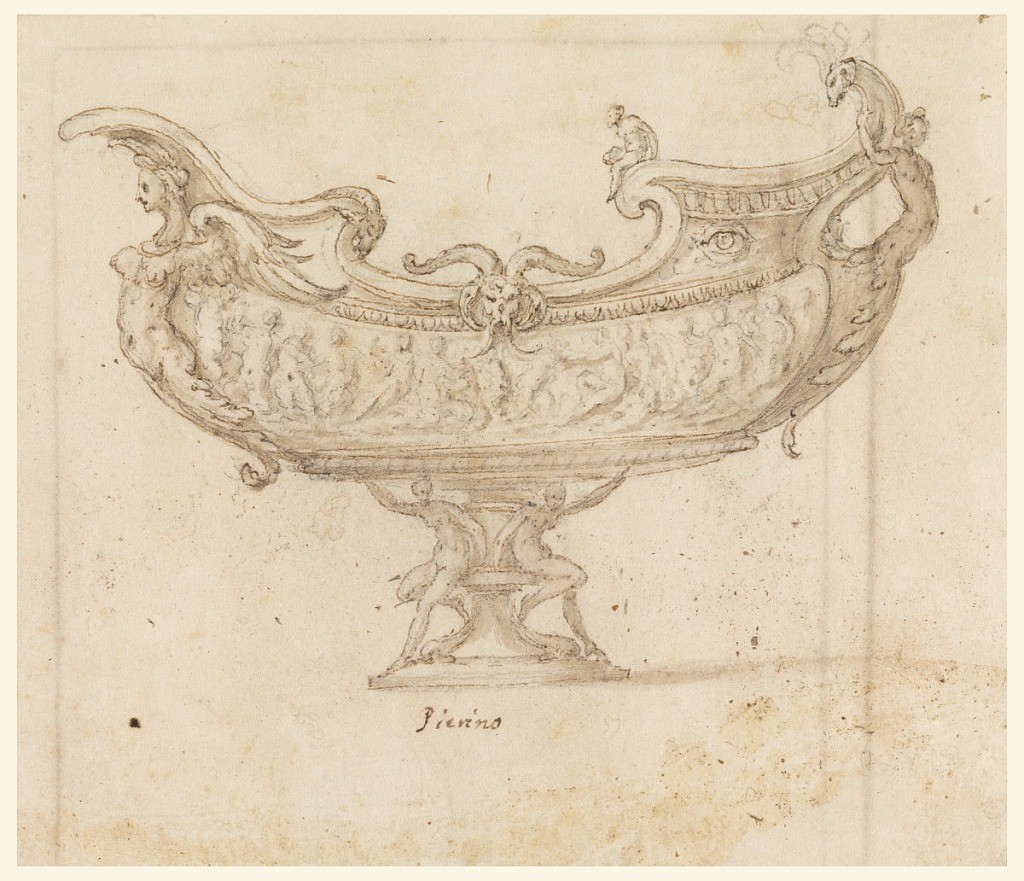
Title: Design for a Vessel (Sauceboat?)
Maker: Luzio Romano, Italian, active 1528 – 1575
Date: mid- 16th century
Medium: Pen and brown ink, brush and brown, gray wash, black chalk on cream laid paper, lined
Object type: Drawing
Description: Boat-shaped vessel supported by baluster pedestal on either side of which two nudes sit with arms raised appearing to support the vessel.  The curving body of a long-necked winged harpie rests beneath the spout or prow of the ship.  A harpie or female half-figure at the stern curves outward; her tail curves behind her to form the vessel's handle.  The central body of the vessel displays a figural frieze.  Other decorative elements include a ram's head (in the center) and an eye (towards the stern of the vessel).  On verso, pen and ink framing lines along right and left edges and across upper edge.